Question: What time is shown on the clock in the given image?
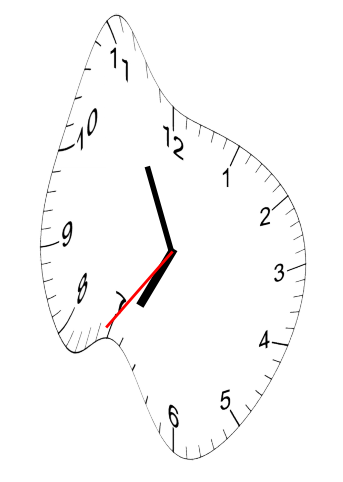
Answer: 06:55:36